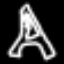
Label: The Eiffel Tower